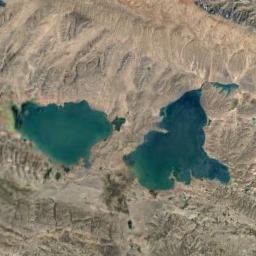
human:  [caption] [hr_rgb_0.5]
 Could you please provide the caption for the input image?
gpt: The lake on the right is bigger than the lake on the left .

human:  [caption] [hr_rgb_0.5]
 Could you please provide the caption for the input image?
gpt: Two irregularly shaped blue lakes surrounded by yellow brown mountains .

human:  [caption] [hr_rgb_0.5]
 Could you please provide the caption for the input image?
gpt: The two lakes lie in a mountainous area and the water is deep green .

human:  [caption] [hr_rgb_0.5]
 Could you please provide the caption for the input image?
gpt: The lake in the picture is shaped like a duck .

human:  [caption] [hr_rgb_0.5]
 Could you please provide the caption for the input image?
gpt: There are two green lakes with brown bare land around .